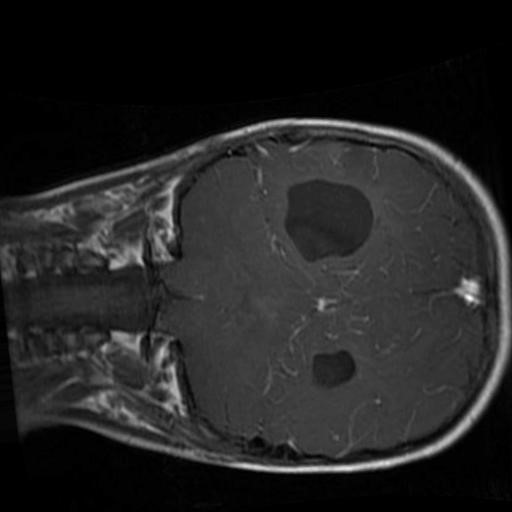
Label: brain_glioma